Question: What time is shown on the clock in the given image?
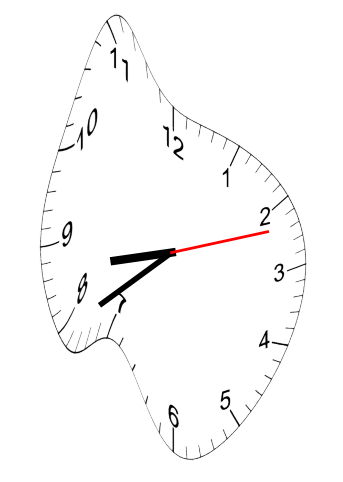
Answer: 08:39:12